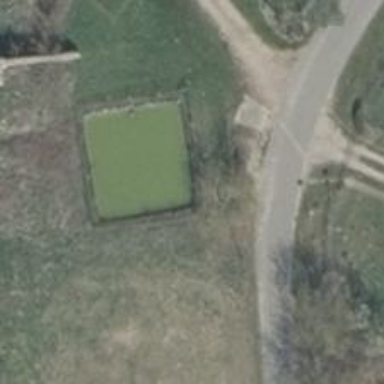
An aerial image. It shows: Fire water pond meant for emergency use.